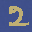
Label: 2